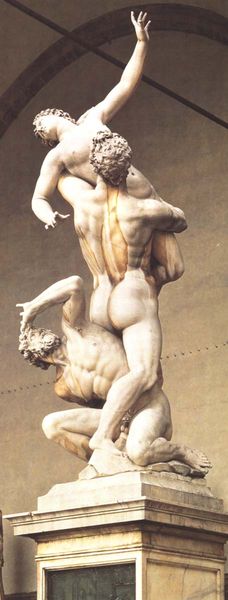
Titel: Raub der Sabinerin
Künstler: Giovanni da Bologna
Standort: Florenz, Piazza della Signoria, Loggia dei Lanzi (EU - I - Toskana)
Schlagwörter: gott, gruppe, kampf, mann, nackt, menschen, bewegung, brust, frau, marmor, männer, bart, anatomie, arme, halten, sockel, stein, gesten, kirche, figur, haare, drei, skulptur, statue, tafel, kraft, büste, plastik, foto, eng, raub, götter, heben, florenz, museum, gesteckt, spirale, bildhauer, verzerrt, dreiergruppe, kniender, marmoer